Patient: sex M, age 63
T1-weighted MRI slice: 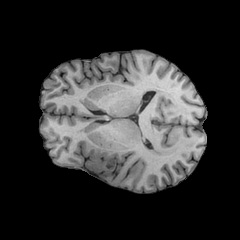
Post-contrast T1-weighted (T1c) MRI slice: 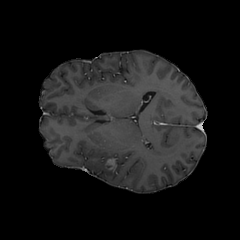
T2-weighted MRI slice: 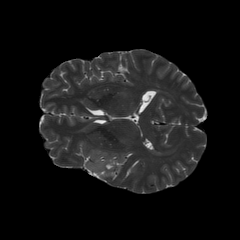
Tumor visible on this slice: yes
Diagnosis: Glioblastoma, IDH-wildtype
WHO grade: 4